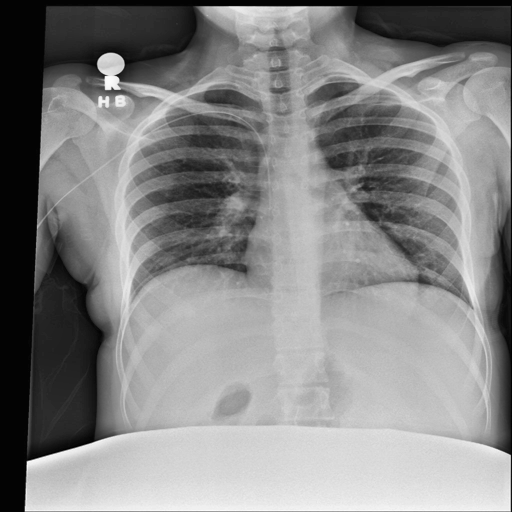
Finding: NORMAL